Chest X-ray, PA view. Patient: 24 years old, sex F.
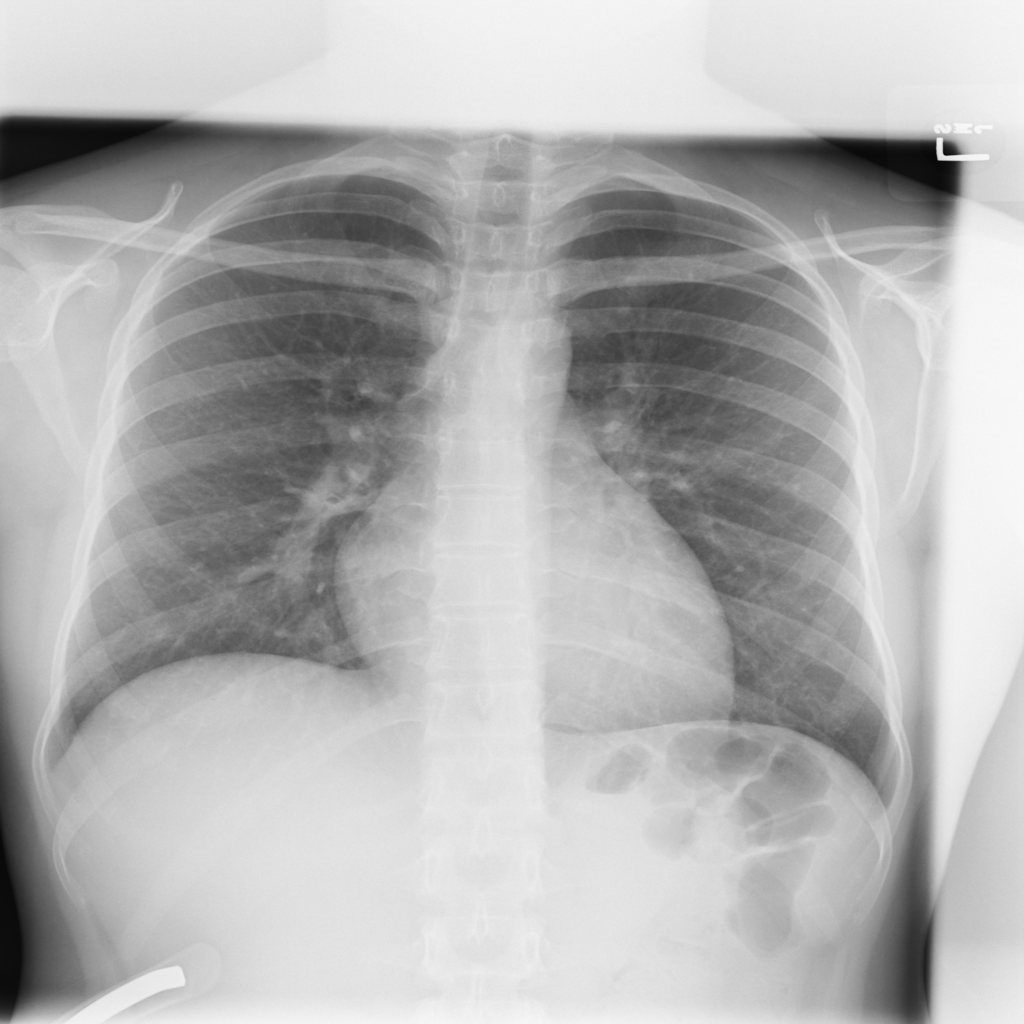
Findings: No Finding